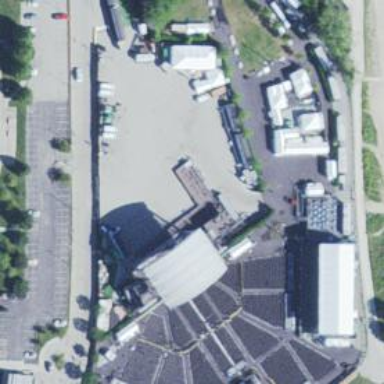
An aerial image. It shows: Theatre surrounded by fence.